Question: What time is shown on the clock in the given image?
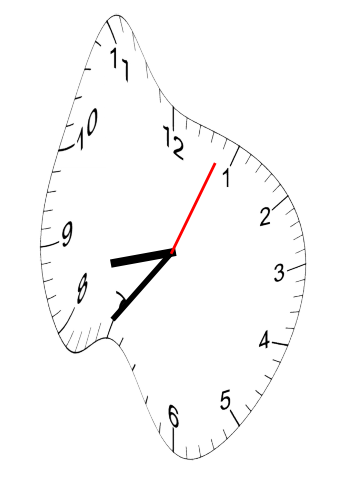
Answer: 08:36:04